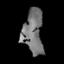
Tissue: lung
Cell type: Epithelial cells
Senescence score: 0.2031
Nuclear area (px): 862
Mean DAPI intensity: 117.403